Aerial crown-view tile of a tropical tree (Barro Colorado Island, Panama), acquired 20241014:
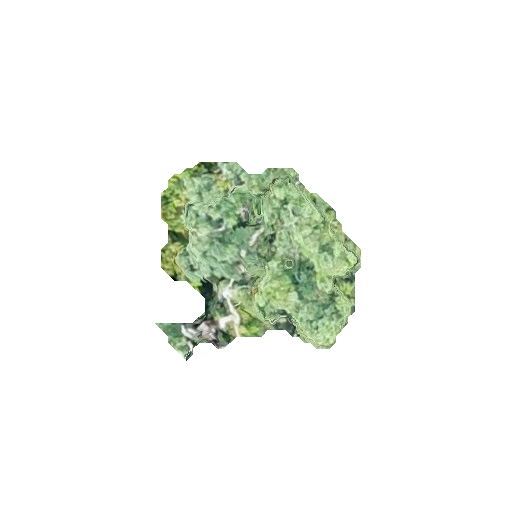
Species: Lonchocarpus heptaphyllus
GBIF accepted scientific name: Lonchocarpus heptaphyllus
Crown area: 44.357 m²